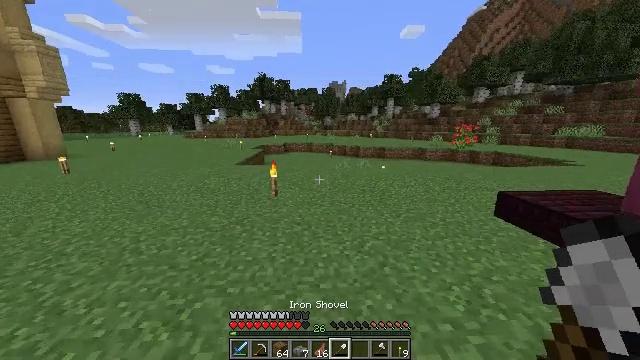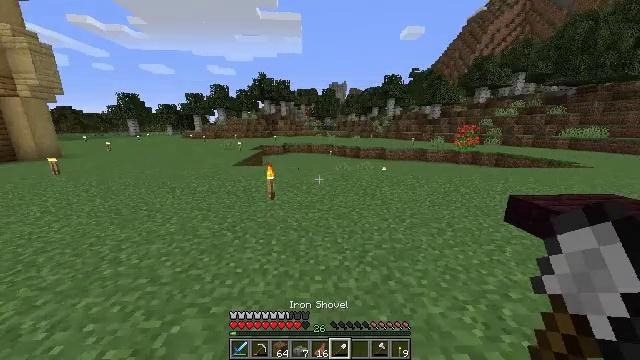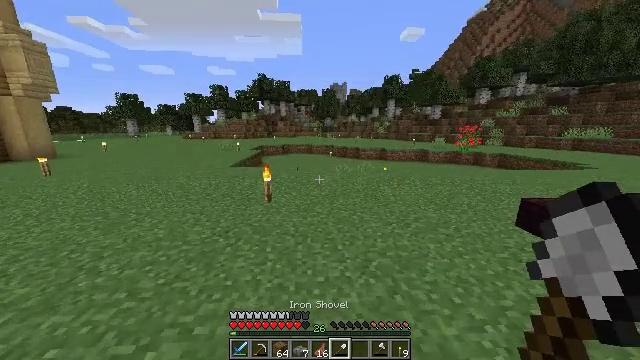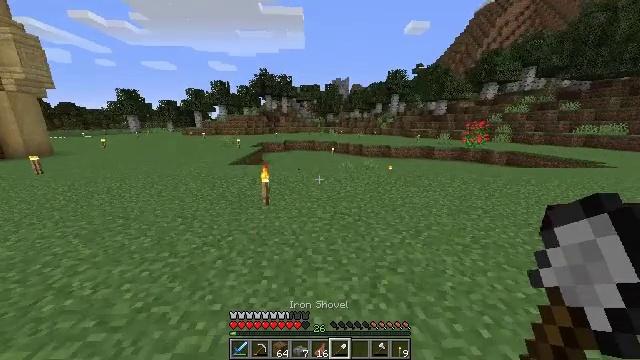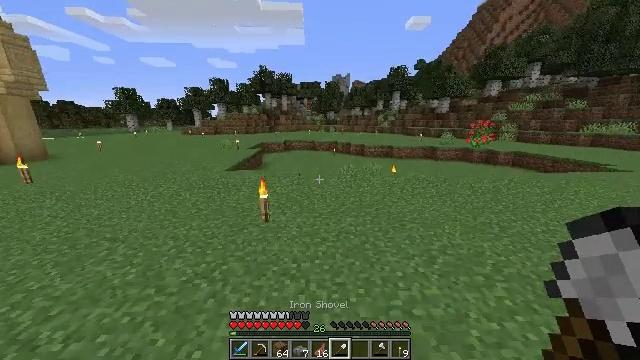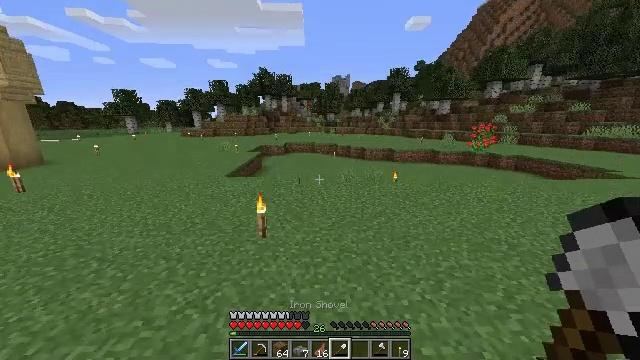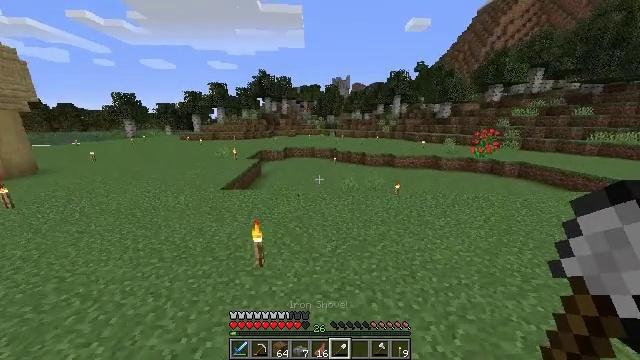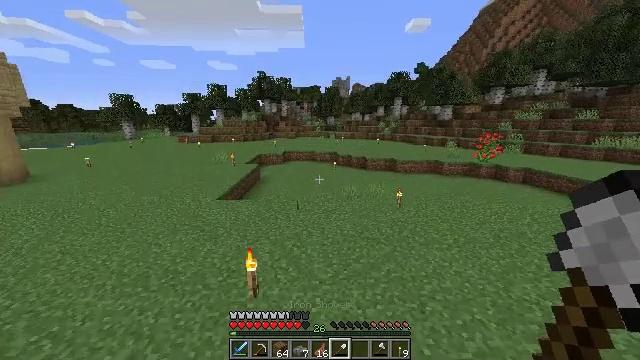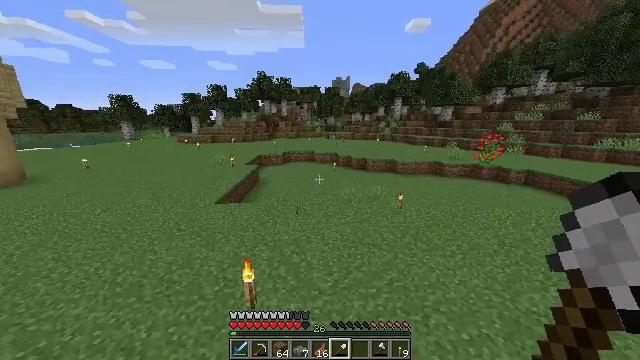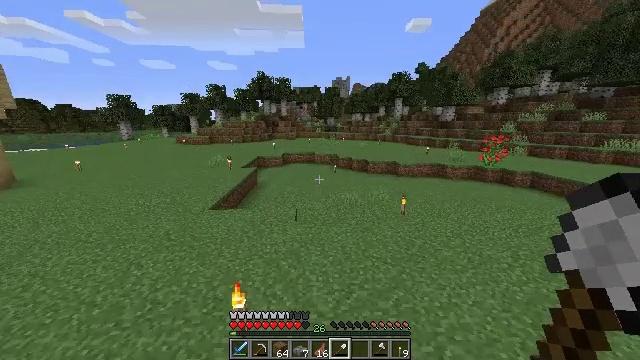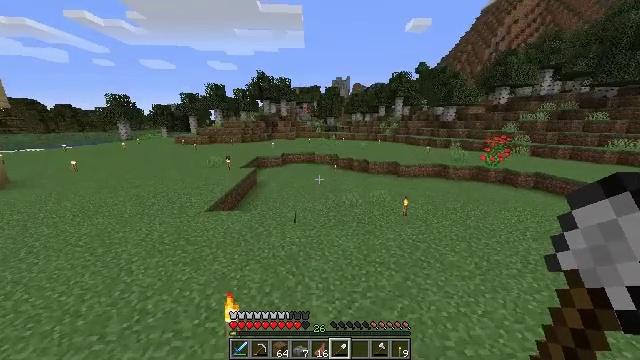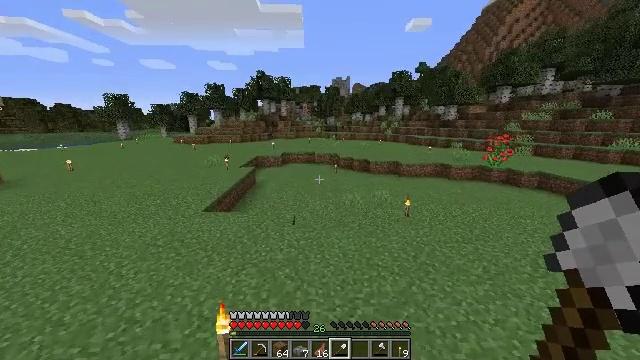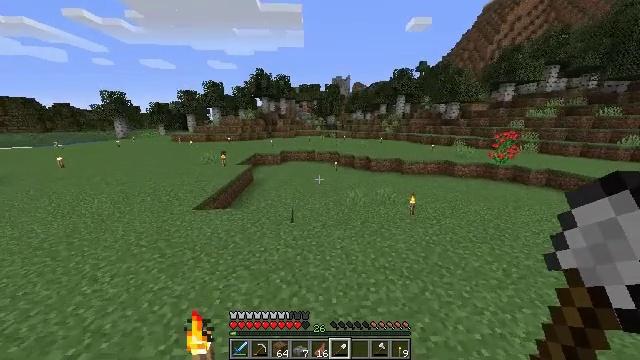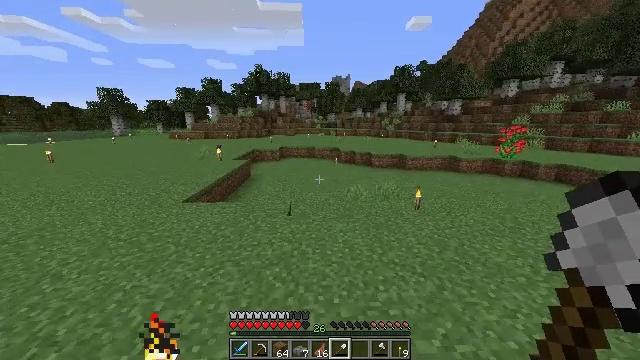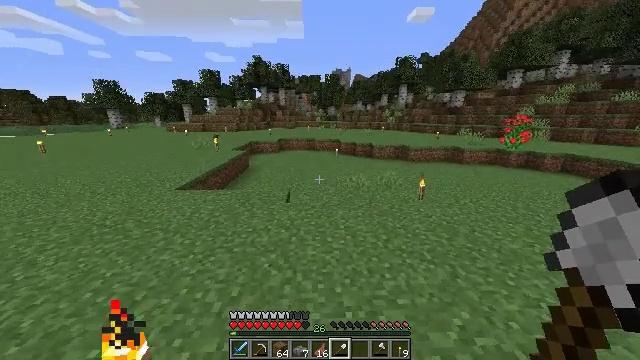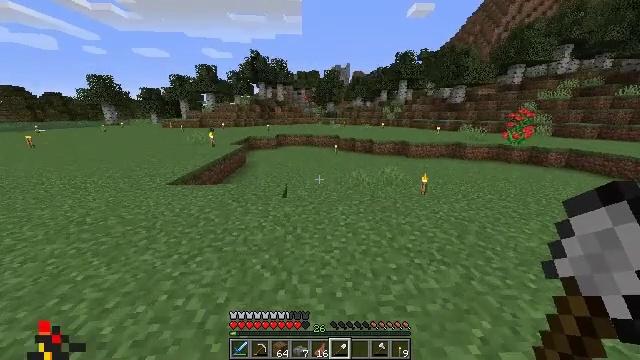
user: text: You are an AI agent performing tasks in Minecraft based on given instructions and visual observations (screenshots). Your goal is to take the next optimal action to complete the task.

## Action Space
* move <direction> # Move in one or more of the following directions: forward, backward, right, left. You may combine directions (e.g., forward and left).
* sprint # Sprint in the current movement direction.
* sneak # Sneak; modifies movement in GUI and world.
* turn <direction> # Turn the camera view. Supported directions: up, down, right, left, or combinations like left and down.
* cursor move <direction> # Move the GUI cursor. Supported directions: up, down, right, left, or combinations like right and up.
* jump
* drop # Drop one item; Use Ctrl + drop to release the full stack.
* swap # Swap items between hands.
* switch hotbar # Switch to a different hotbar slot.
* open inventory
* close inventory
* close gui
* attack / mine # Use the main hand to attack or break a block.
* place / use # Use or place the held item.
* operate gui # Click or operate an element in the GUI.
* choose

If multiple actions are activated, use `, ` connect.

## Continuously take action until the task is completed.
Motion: motion action
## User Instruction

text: Drop a rose bush.
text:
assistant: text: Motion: move forward
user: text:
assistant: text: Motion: move forward
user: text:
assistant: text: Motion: move forward
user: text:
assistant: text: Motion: move forward, jump
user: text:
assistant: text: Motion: move forward, jump
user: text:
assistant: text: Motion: move forward, jump
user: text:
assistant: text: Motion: move forward, jump
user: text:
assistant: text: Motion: move forward, jump
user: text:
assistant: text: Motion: move forward
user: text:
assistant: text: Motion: move forward
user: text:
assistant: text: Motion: move forward
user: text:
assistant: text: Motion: move forward
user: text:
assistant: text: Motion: move forward
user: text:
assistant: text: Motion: move forward, turn down
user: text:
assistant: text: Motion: move forward
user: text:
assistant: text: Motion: move forward
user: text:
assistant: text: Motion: move forward
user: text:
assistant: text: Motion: move forward
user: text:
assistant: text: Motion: move forward
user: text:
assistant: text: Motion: move forward
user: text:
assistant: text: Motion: move forward
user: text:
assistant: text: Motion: move forward, close inventory
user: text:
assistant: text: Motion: move forward, close inventory
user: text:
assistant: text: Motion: close inventory
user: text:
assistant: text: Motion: open gui
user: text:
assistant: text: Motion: cursor move right and down
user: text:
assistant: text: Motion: no_op
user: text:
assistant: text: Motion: cursor move down
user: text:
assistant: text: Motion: cursor move down
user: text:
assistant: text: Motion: no_op